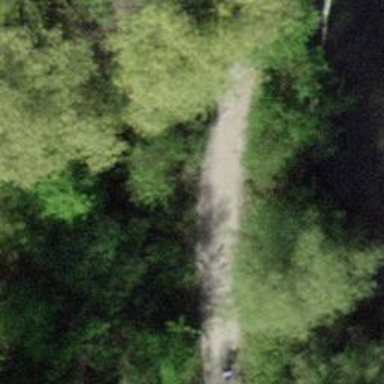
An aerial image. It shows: Unpaved track with grade2 tracktype.